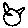
Label: cat